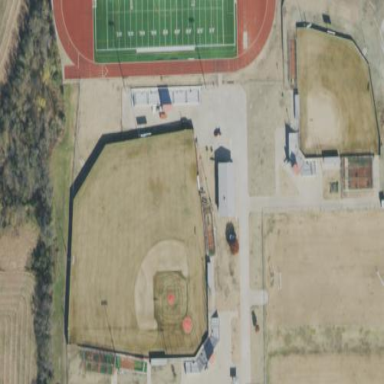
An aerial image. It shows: Baseball pitch for leisure land activities.